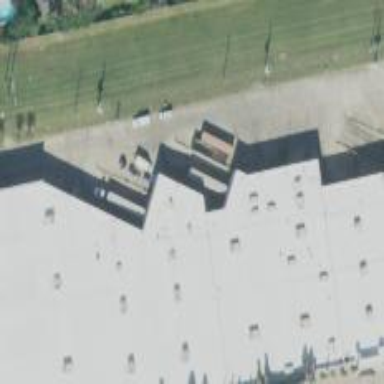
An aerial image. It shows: Building.